Interaction volume radius: 5 \u00c5
Interaction volume height: 20 \u00c5
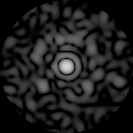
Disorder parameter: 0.8348